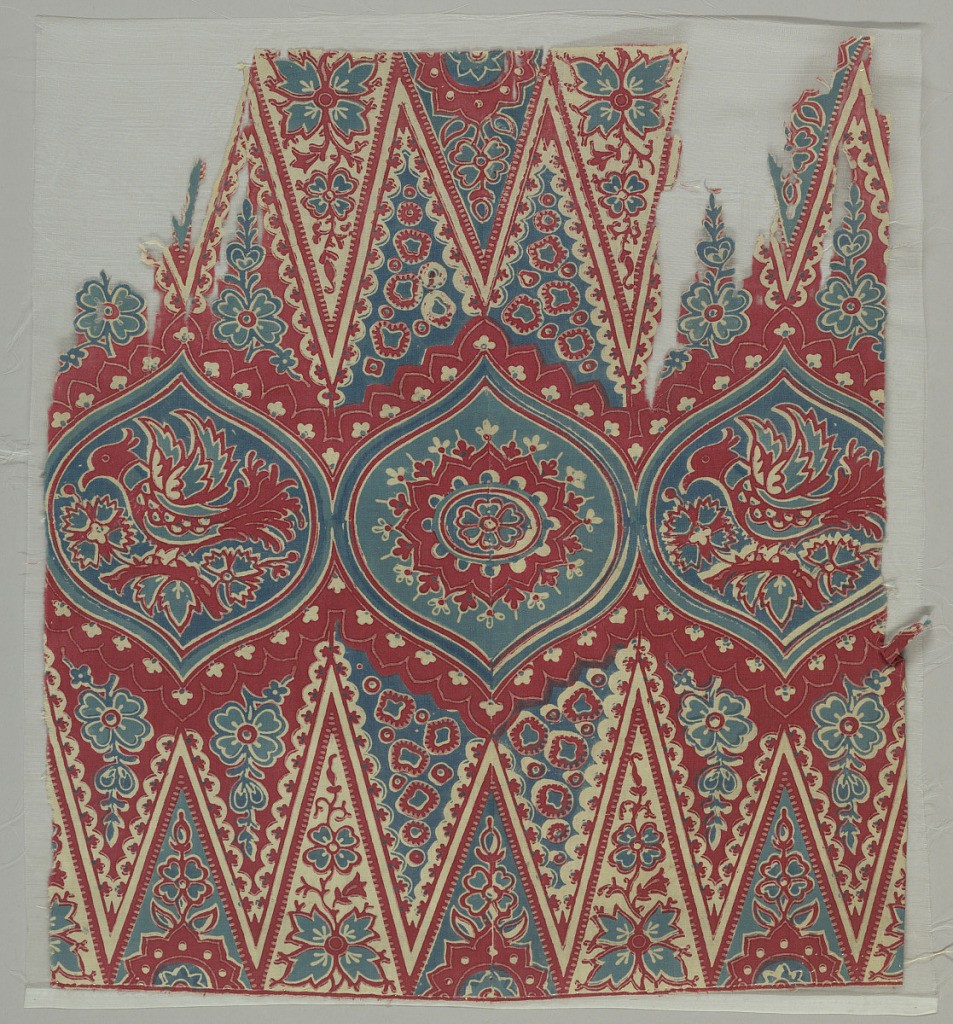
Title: Textile
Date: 18th–19th century
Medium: cotton Technique: wax resist dyeing (batik) on plain weave
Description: Row of three ogival medallions: middle one with rosette, outer two with crested bird and flowers as well as remnants of deep toothed zigzag border on either side. Much filling decoration. In reds and blues on very fine white cotton ground.